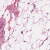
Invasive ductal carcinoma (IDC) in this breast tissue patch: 0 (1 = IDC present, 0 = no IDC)